Field crop: maize
Growth stage: 2
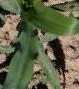
Species: maize